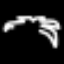
Label: palm tree